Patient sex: F
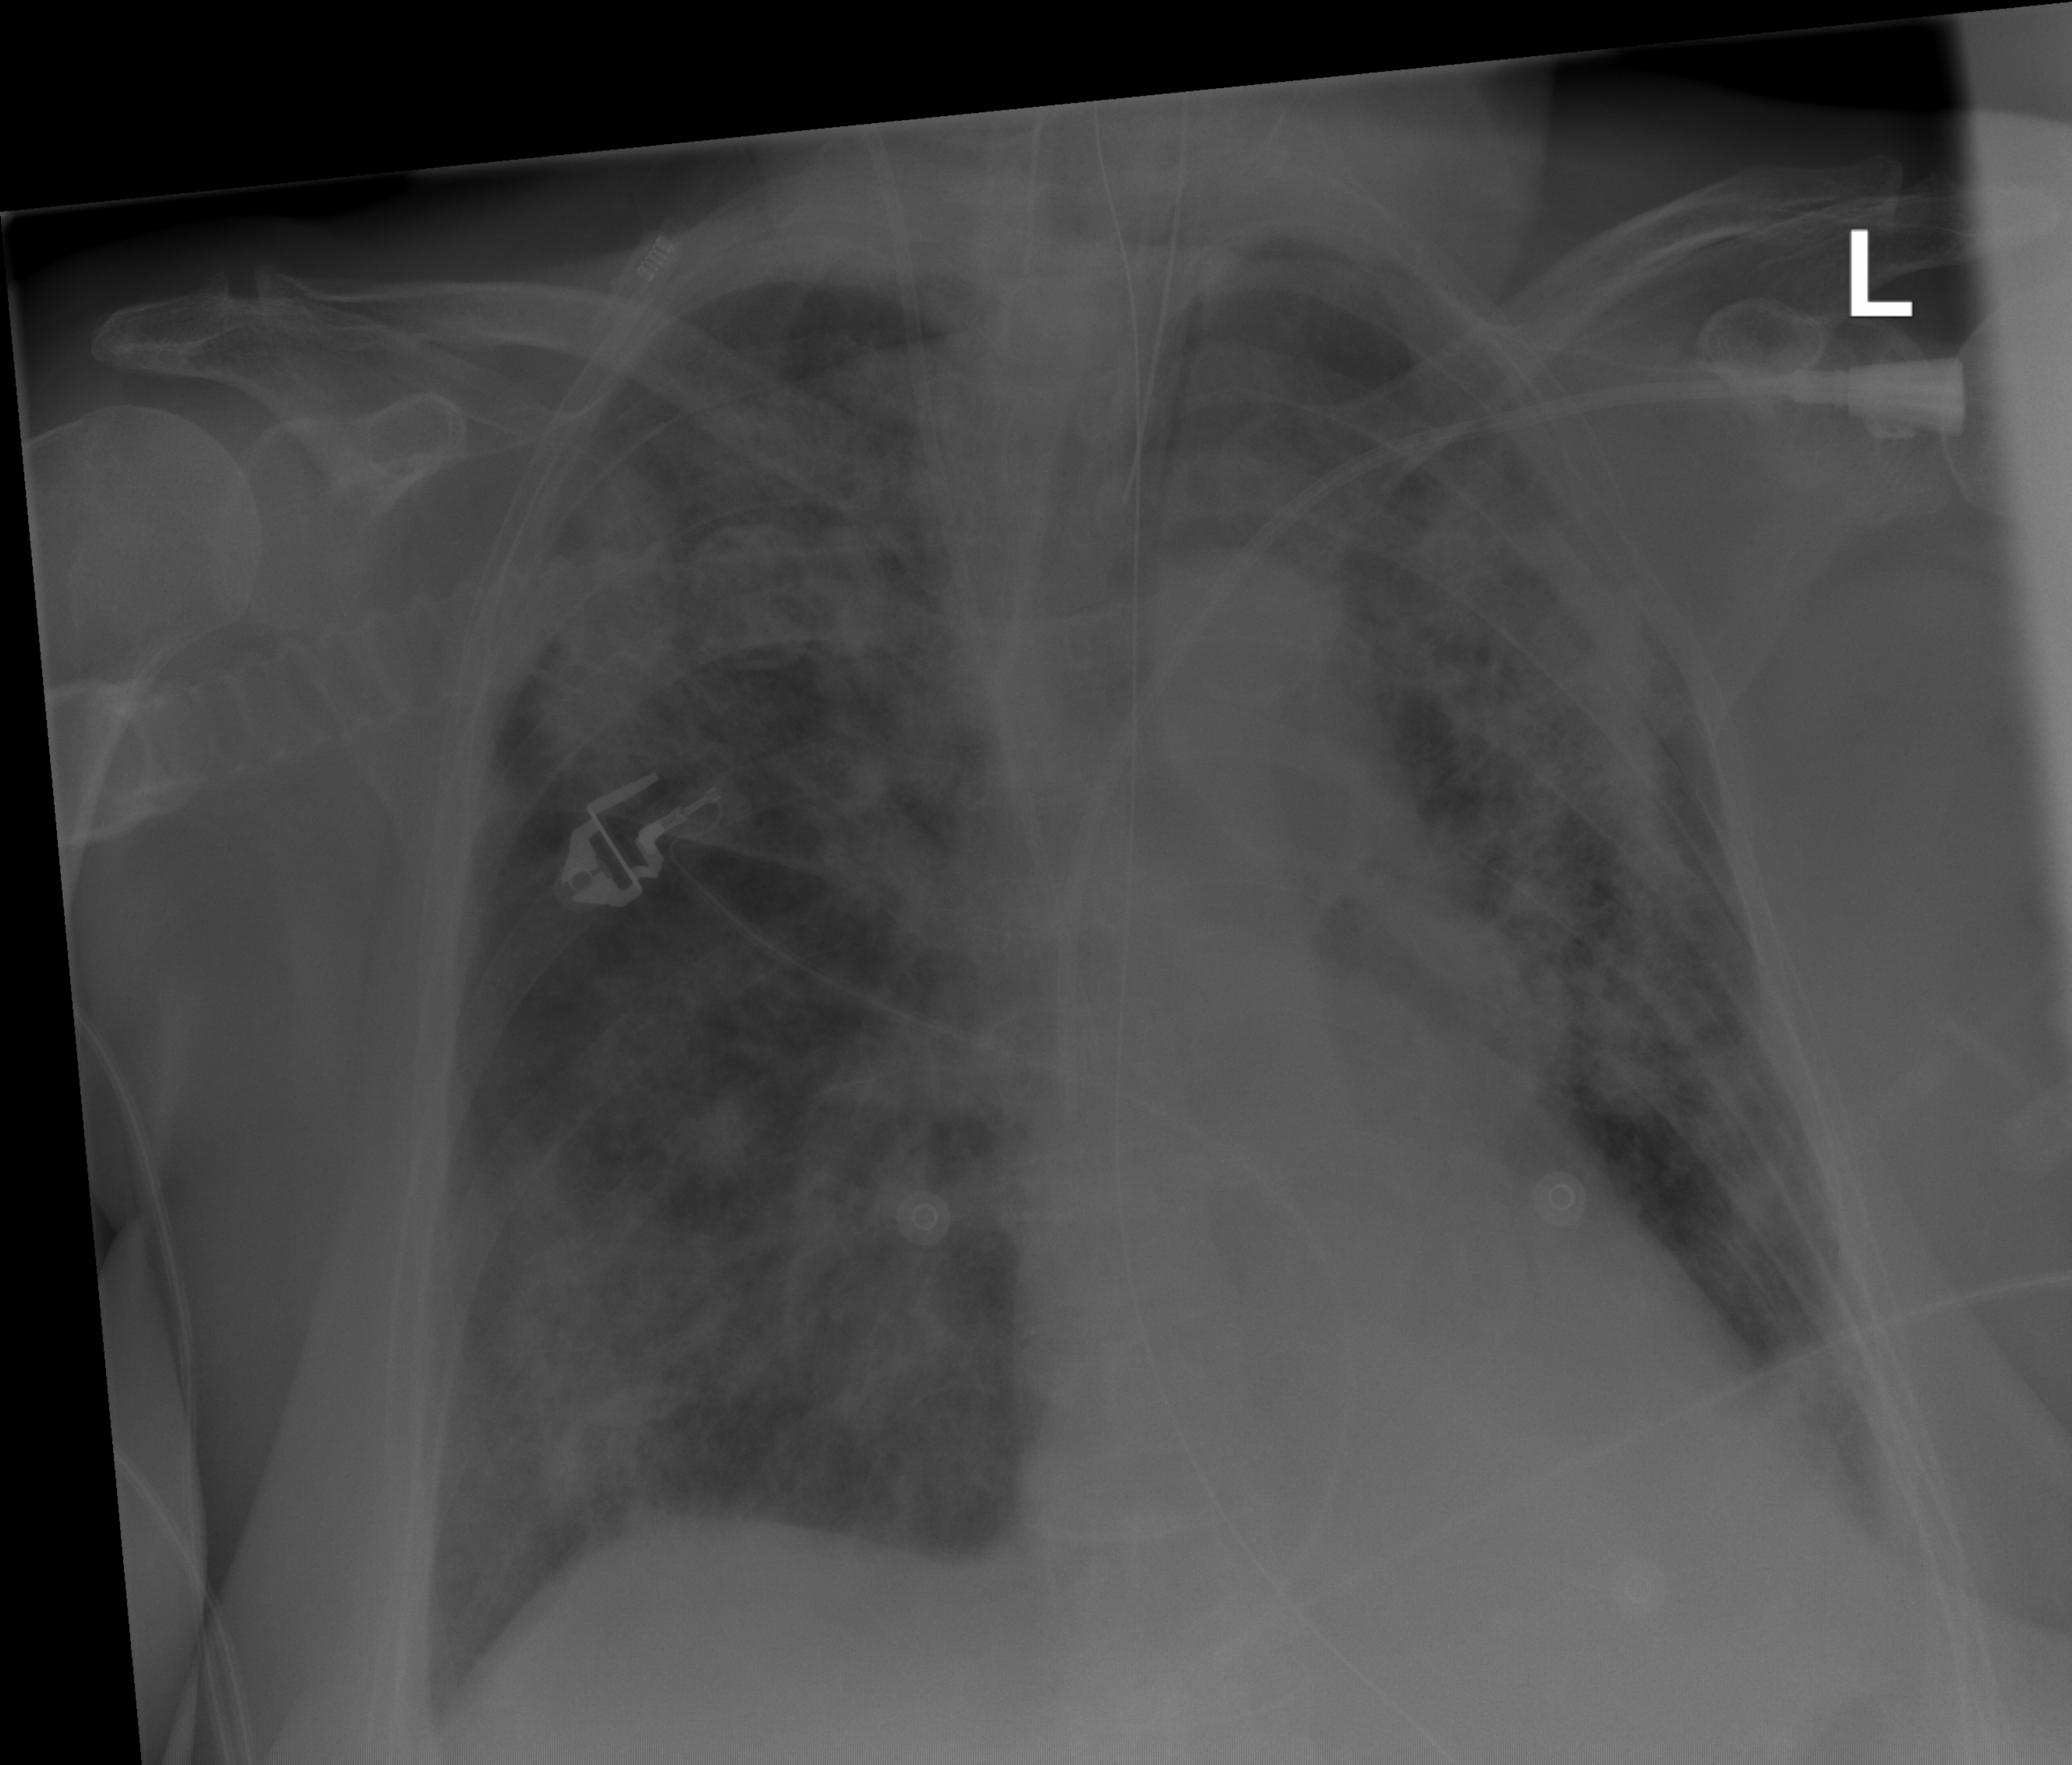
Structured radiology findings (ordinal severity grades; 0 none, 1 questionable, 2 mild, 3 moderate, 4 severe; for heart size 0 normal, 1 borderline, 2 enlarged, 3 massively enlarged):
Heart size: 0
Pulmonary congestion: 2
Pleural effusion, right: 0
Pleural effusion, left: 2
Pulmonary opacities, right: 3
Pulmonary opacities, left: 3
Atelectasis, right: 2
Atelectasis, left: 2